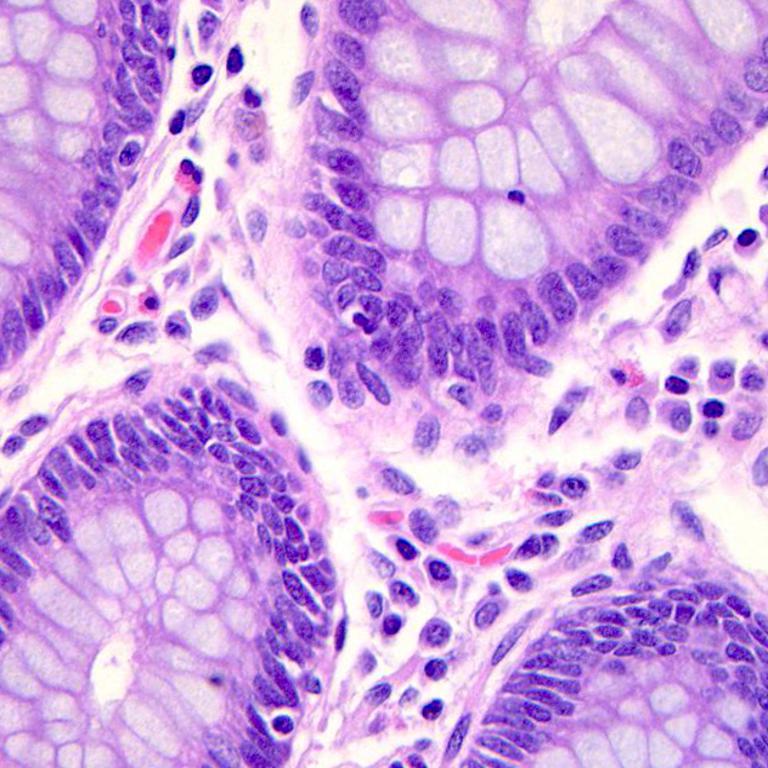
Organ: colon
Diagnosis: benign